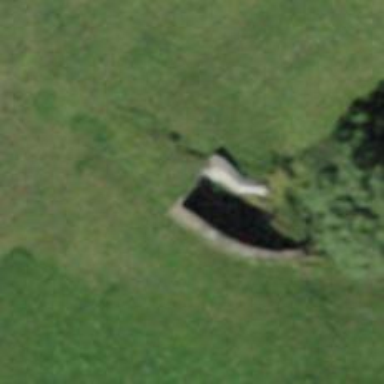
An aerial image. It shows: Culvert tunnel.